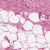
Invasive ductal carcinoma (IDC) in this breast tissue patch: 0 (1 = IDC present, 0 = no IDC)